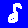
Digit: 8